Question: I have SWT tree which has child.
Now I want to provide a right click menu and on click of the menu want to make 1st level of the Tree editable (the name of the tree) as shown in the diagram. I want to make Test editable on click of right click menu or any button.

Already tried with EditingSupport but couldn't able to figure out how to make it editable only for specific level of the tree and that even on click on menu
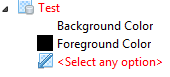
Answer: Are you using a 'TreeViewer'? If so you can use 'TreeViewer#editElement(Object element, int column)' to activate the editor on any element of your choice.
> To create a menu on the tree viewer use the following snippet:
'''
MenuManager menuMgr = new MenuManager("#PopUp");
menuMgr.add(new Action("Rename action") {
@Override
public void run() {
viewer.editElement(myObj, 0);
}
});
Menu menu = menuMgr.createContextMenu(viewer.getTree());
viewer.getTree().setMenu(menu);
'''